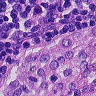
Metastatic tissue present: no